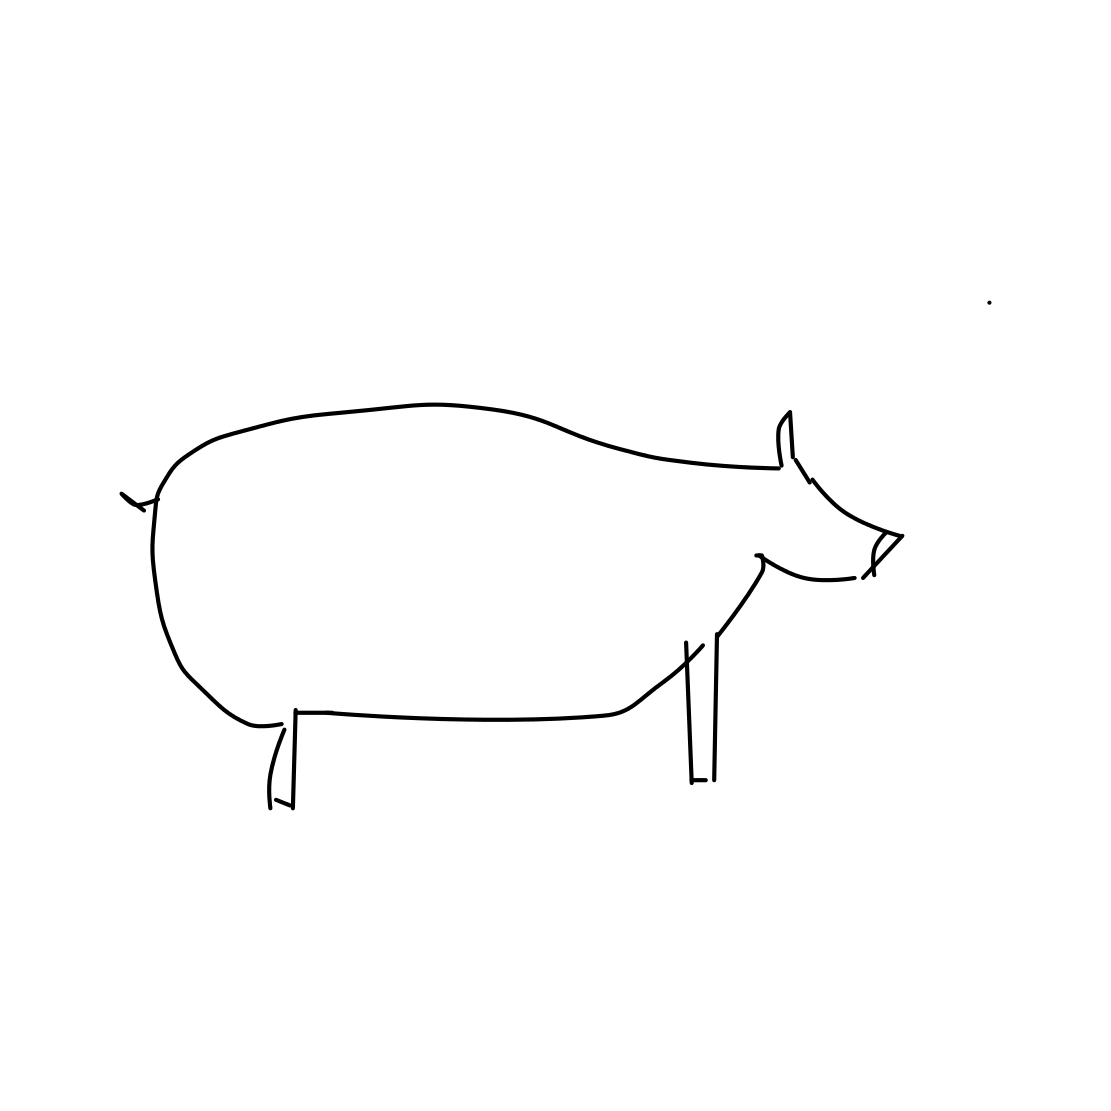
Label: pig